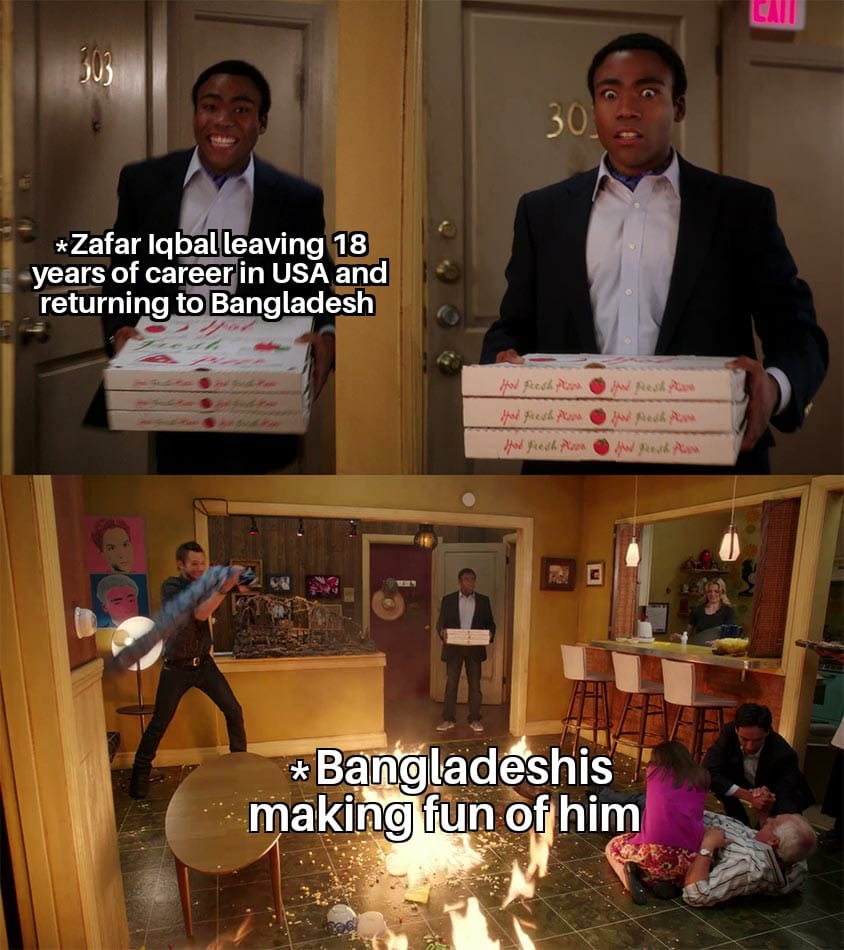
Caption: *Zafar Iqbal leaving 18 years of career in USA and returning to Bangladesh    *Bangladeshis making fun of him
Label: non-hate